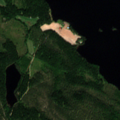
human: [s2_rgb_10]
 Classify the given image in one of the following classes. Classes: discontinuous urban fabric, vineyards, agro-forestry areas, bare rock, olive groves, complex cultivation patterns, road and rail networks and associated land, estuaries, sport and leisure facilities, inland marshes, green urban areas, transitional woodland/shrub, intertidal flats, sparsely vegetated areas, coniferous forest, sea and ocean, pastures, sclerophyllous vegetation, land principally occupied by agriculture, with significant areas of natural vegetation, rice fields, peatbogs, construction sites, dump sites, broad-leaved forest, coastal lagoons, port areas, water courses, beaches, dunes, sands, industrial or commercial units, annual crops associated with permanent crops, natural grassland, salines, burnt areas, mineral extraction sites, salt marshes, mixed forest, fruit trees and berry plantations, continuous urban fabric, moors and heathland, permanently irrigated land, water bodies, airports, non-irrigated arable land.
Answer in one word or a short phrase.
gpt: coniferous forest, water bodies